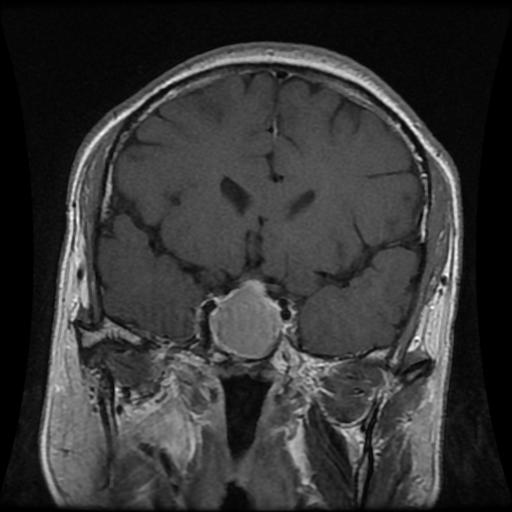
Label: pituitary